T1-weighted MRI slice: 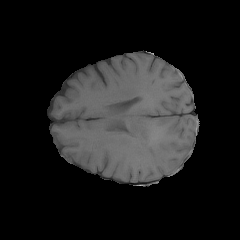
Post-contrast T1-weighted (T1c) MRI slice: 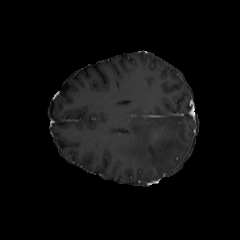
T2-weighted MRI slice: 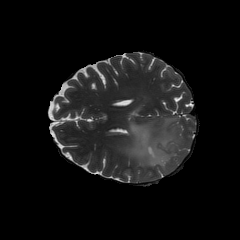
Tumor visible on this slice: yes